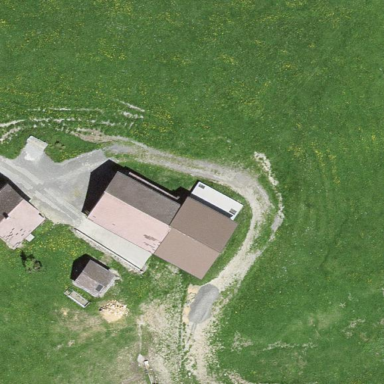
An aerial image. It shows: Farmyard area.